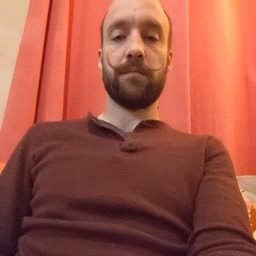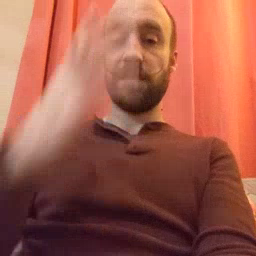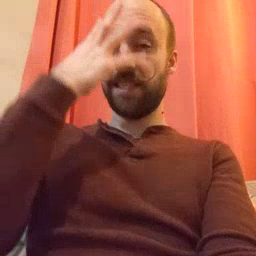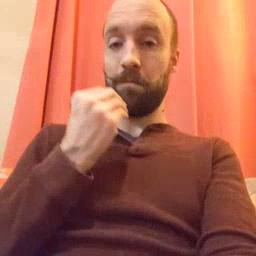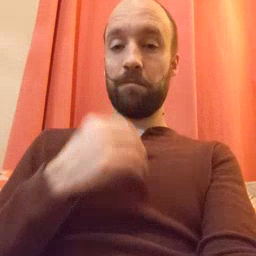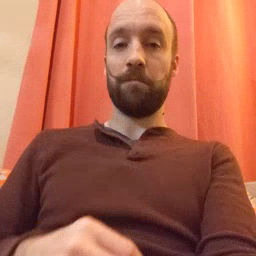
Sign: sleep